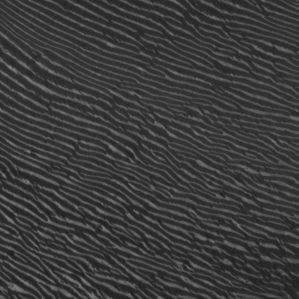
Label: frost